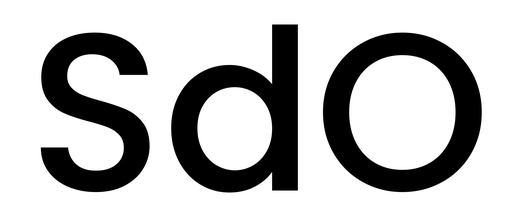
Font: Poppins-Medium